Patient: sex F, age 57
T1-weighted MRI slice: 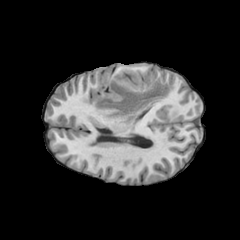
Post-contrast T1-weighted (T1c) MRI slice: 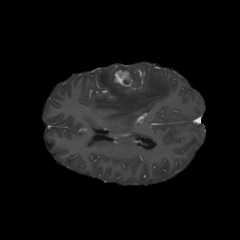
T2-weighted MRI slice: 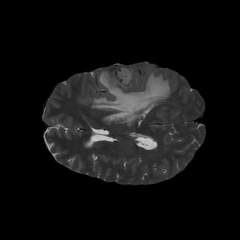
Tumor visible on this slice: yes
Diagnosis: Glioblastoma, IDH-wildtype
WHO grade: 4